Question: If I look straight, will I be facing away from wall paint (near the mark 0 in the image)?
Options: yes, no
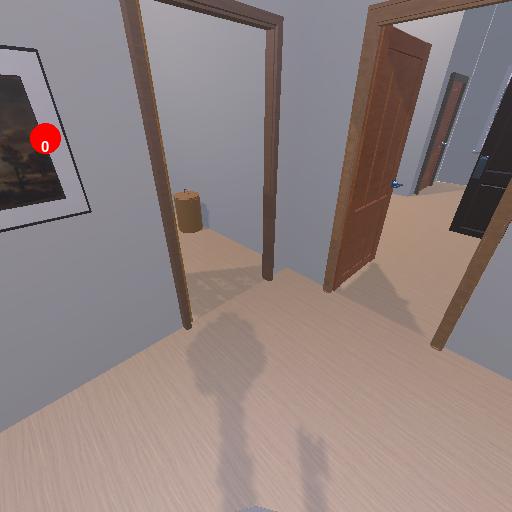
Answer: yes